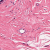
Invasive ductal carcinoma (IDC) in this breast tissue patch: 0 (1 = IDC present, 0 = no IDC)